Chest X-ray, PA view. Patient: 68 years old, sex M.
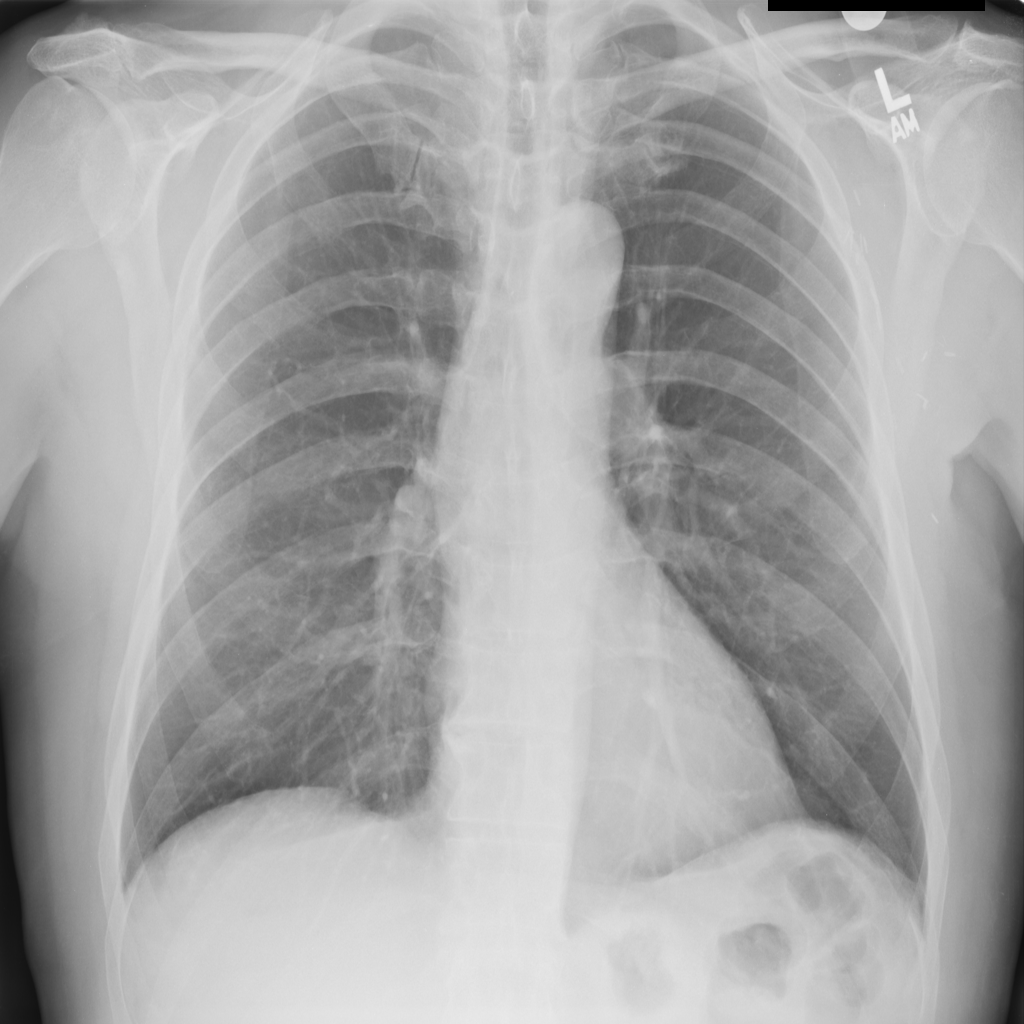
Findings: No Finding